Interaction volume radius: 10 \u00c5
Interaction volume height: 20 \u00c5
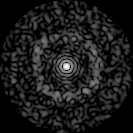
Disorder parameter: 0.8505